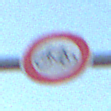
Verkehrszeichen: VerbotRadverkehr
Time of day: SunriseSunset
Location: Outdoor (Nature)
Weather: Clear
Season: NotSpecified
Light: Natural